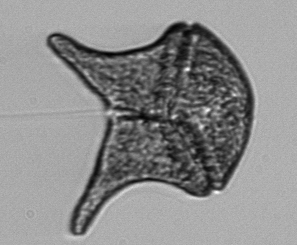
Label: Akashiwo